Question: I'm looking for a way to scroll my horizontal menu at a specific interval.
'I have multiple children visible on screen'

The selected state is at center.
The use of snapToInterval in combination with snapToAlignement fills exactly my needs, but these props are only for iOS.
Is there a way to achieve this ? I suppose the PanResponder API could be use but I have no clue how to implement it.
I use 0.28 RN version. Thanks.
'''
<ScrollView
decelerationRate={0}
horizontal
snapToAlignment="center"
snapToInterval={150}
>
{this.props.children}
</ScrollView>
'''
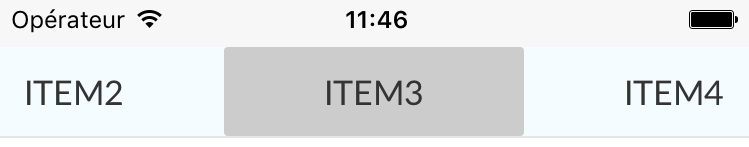
Answer: There is a pull request regarding this issue: <URL>
Also there is a library <URL> that support for both Android and iOS swipe, it control the scrolling behaviour itself, but I tried it, it worked, but not that smooth compared with 'snapToInterval' and 'snapToAlignment'.
Another one, but more complex carousel swipe is here: <URL>
Hopefully, you will get more insights based on these.